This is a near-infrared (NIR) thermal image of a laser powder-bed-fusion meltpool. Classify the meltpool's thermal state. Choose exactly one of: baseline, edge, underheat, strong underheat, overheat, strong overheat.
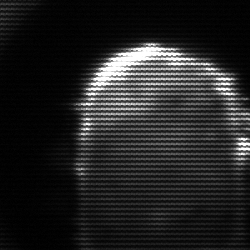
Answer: baseline